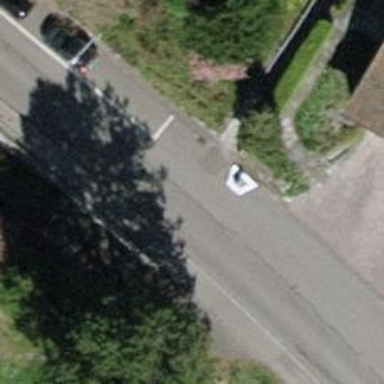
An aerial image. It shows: Set of steps on the road.